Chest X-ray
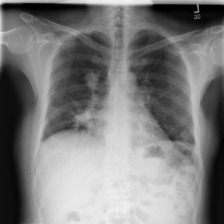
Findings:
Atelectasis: positive
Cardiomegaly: negative
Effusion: negative
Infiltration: negative
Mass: negative
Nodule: negative
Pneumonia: negative
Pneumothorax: negative
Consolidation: negative
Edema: negative
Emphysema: negative
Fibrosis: negative
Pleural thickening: negative
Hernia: negative